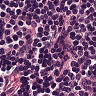
Metastatic tissue present: no